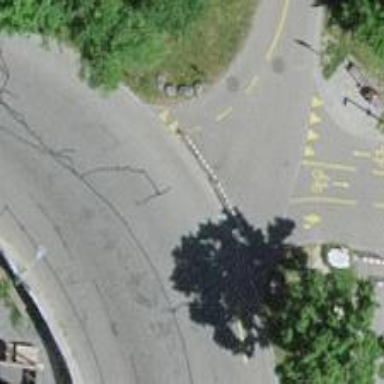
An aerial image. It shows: Fixed cycle barrier. It is single barrier installation.